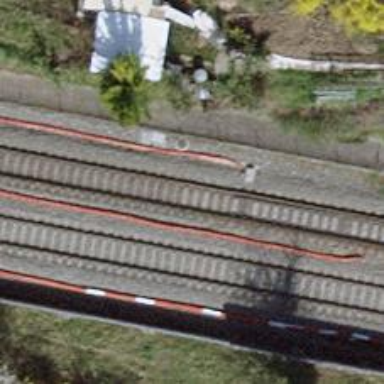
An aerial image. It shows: Railway switch.